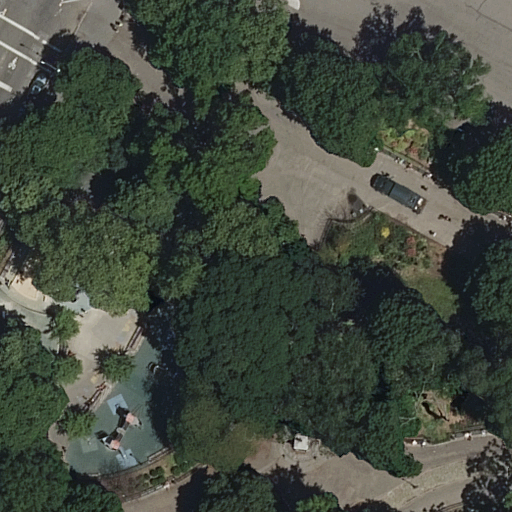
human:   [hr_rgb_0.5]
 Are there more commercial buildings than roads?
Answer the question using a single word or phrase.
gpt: no

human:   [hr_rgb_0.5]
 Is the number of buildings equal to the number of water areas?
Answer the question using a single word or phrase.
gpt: no

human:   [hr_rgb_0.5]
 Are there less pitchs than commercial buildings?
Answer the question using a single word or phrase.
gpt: no

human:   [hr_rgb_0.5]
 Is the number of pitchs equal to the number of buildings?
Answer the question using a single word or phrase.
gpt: no

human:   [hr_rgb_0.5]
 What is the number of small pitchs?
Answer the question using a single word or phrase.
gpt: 1

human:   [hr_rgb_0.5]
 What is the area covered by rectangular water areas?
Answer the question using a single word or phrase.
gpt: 7m2

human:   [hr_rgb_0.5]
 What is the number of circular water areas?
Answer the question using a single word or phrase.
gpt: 0

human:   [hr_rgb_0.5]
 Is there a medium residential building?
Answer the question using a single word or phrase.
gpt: no

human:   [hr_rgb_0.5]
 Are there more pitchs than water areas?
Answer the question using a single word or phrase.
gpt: yes

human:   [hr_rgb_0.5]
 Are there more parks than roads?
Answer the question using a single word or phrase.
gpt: no

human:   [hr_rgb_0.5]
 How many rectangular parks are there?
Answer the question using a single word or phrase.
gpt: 1

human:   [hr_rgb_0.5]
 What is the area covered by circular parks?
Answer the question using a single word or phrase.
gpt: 0m2

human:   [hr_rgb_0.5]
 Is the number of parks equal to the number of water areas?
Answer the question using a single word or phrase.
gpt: yes

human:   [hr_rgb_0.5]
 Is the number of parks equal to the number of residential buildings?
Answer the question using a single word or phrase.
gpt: no

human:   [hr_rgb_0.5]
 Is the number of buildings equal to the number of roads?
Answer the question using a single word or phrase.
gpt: no

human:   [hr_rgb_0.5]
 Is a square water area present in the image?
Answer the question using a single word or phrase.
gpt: no

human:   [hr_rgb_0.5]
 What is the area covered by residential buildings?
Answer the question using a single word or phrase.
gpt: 0m2

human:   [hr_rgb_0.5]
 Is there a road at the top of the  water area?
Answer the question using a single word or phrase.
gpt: yes

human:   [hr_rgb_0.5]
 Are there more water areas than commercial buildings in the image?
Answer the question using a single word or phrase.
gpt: yes

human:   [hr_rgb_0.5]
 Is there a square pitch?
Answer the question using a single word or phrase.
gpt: no

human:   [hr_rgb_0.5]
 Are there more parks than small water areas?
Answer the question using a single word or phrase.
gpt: no

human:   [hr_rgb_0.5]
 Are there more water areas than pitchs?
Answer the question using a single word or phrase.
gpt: no

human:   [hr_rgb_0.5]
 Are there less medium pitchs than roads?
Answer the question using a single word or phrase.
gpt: yes

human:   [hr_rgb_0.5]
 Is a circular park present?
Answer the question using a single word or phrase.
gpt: no

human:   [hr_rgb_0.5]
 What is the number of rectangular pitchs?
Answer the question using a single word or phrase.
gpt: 2

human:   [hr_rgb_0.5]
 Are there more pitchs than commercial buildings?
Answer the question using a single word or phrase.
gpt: yes

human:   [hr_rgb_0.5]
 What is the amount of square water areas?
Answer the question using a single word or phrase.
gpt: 0

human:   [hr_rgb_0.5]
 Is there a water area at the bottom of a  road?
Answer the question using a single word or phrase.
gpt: yes

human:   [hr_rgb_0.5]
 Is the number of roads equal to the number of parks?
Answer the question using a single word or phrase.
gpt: no

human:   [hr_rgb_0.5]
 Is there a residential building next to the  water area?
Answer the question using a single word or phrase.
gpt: no

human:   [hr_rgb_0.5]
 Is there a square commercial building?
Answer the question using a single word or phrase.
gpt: no

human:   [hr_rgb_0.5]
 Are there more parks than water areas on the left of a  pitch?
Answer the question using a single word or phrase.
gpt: no

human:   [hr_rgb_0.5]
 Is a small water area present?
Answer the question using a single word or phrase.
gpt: yes

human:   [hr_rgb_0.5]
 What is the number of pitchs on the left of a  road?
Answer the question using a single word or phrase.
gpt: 1

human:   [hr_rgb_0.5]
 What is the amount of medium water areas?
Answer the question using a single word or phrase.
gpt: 0

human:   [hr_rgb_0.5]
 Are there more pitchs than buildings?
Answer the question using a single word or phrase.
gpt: yes